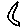
Label: moon